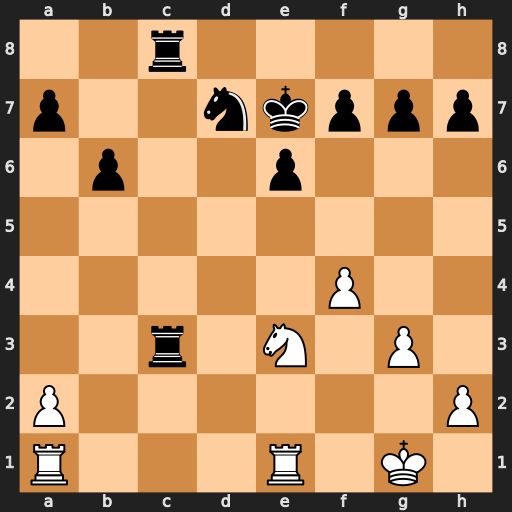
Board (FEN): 2r5/p2nkppp/1p2p3/8/5P2/2r1N1P1/P6P/R3R1K1
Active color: w
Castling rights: -
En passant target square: -
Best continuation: Nd5+ Kd8 Nxc3